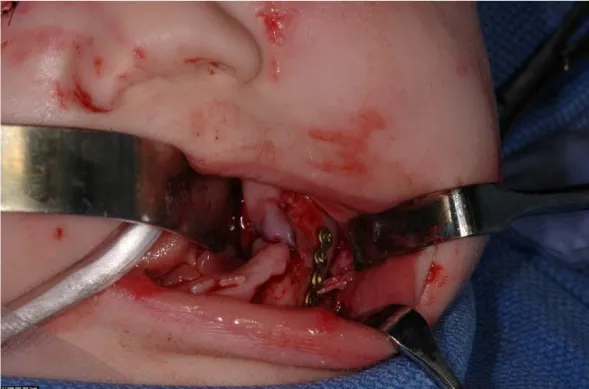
Intraoperative view of mandibular mini-plate in situ on mandible.
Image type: medical_photograph (other_medical_photograph)